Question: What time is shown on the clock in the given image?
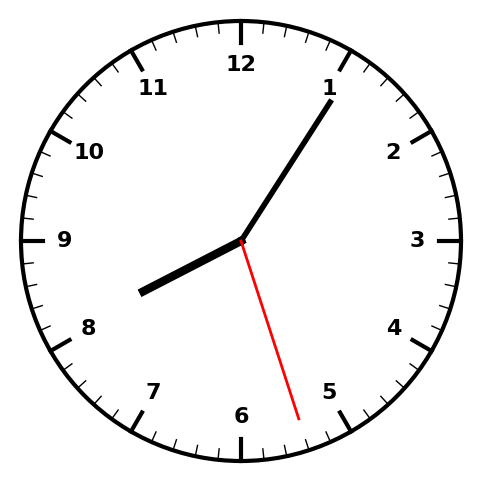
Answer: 08:05:27